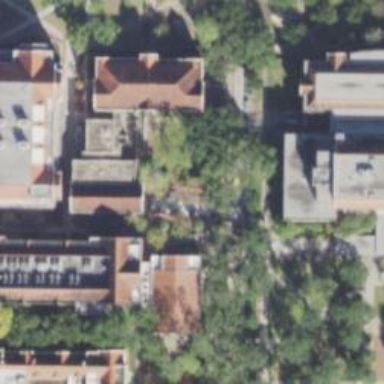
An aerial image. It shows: Historic university building.